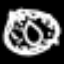
Label: donut